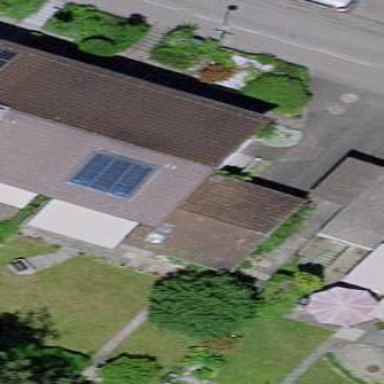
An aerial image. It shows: Residential building with gabled roof oriented across.